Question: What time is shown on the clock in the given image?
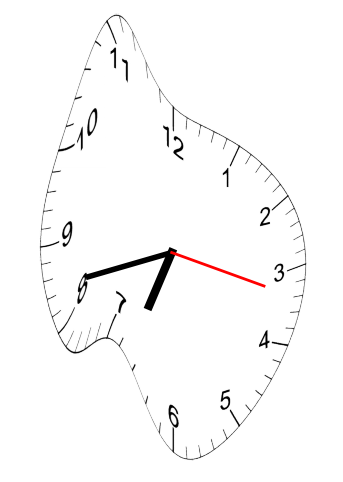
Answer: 06:42:17